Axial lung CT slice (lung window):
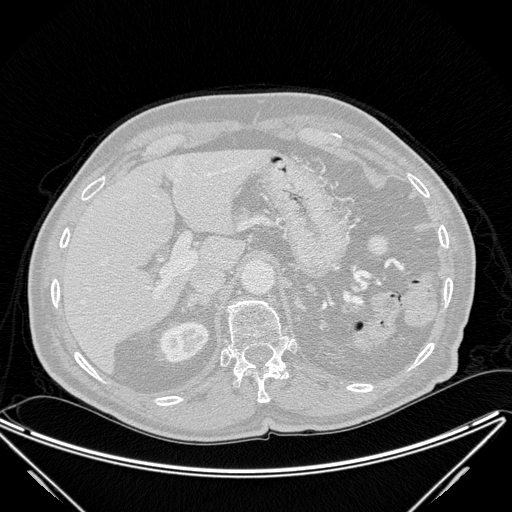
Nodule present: no